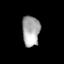
Tissue: lung
Cell type: Epithelial cells
Senescence score: 0.2137
Nuclear area (px): 519
Mean DAPI intensity: 169.295